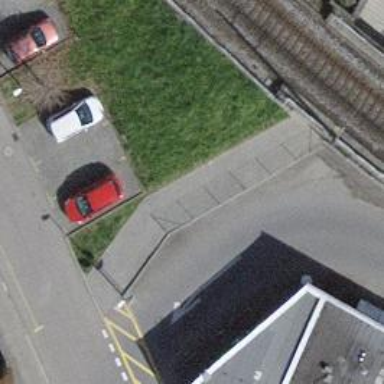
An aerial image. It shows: Set of steps on the road.